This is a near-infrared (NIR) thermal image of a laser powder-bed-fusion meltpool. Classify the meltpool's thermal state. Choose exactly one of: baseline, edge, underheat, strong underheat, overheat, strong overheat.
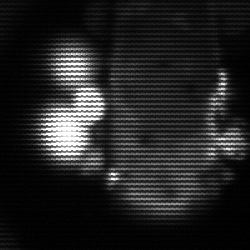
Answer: strong underheat